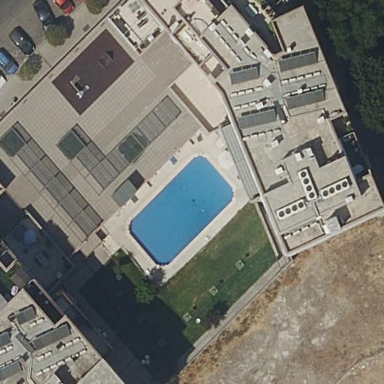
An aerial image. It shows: Swimming pool located in leisure land.